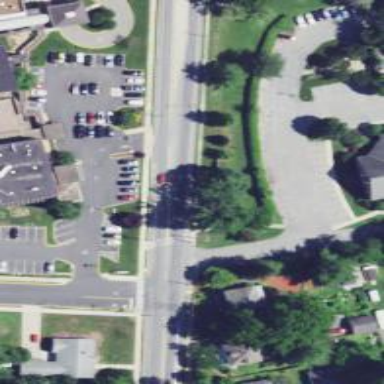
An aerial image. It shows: Unmarked crossing on footway.